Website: crate-barrel
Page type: payment
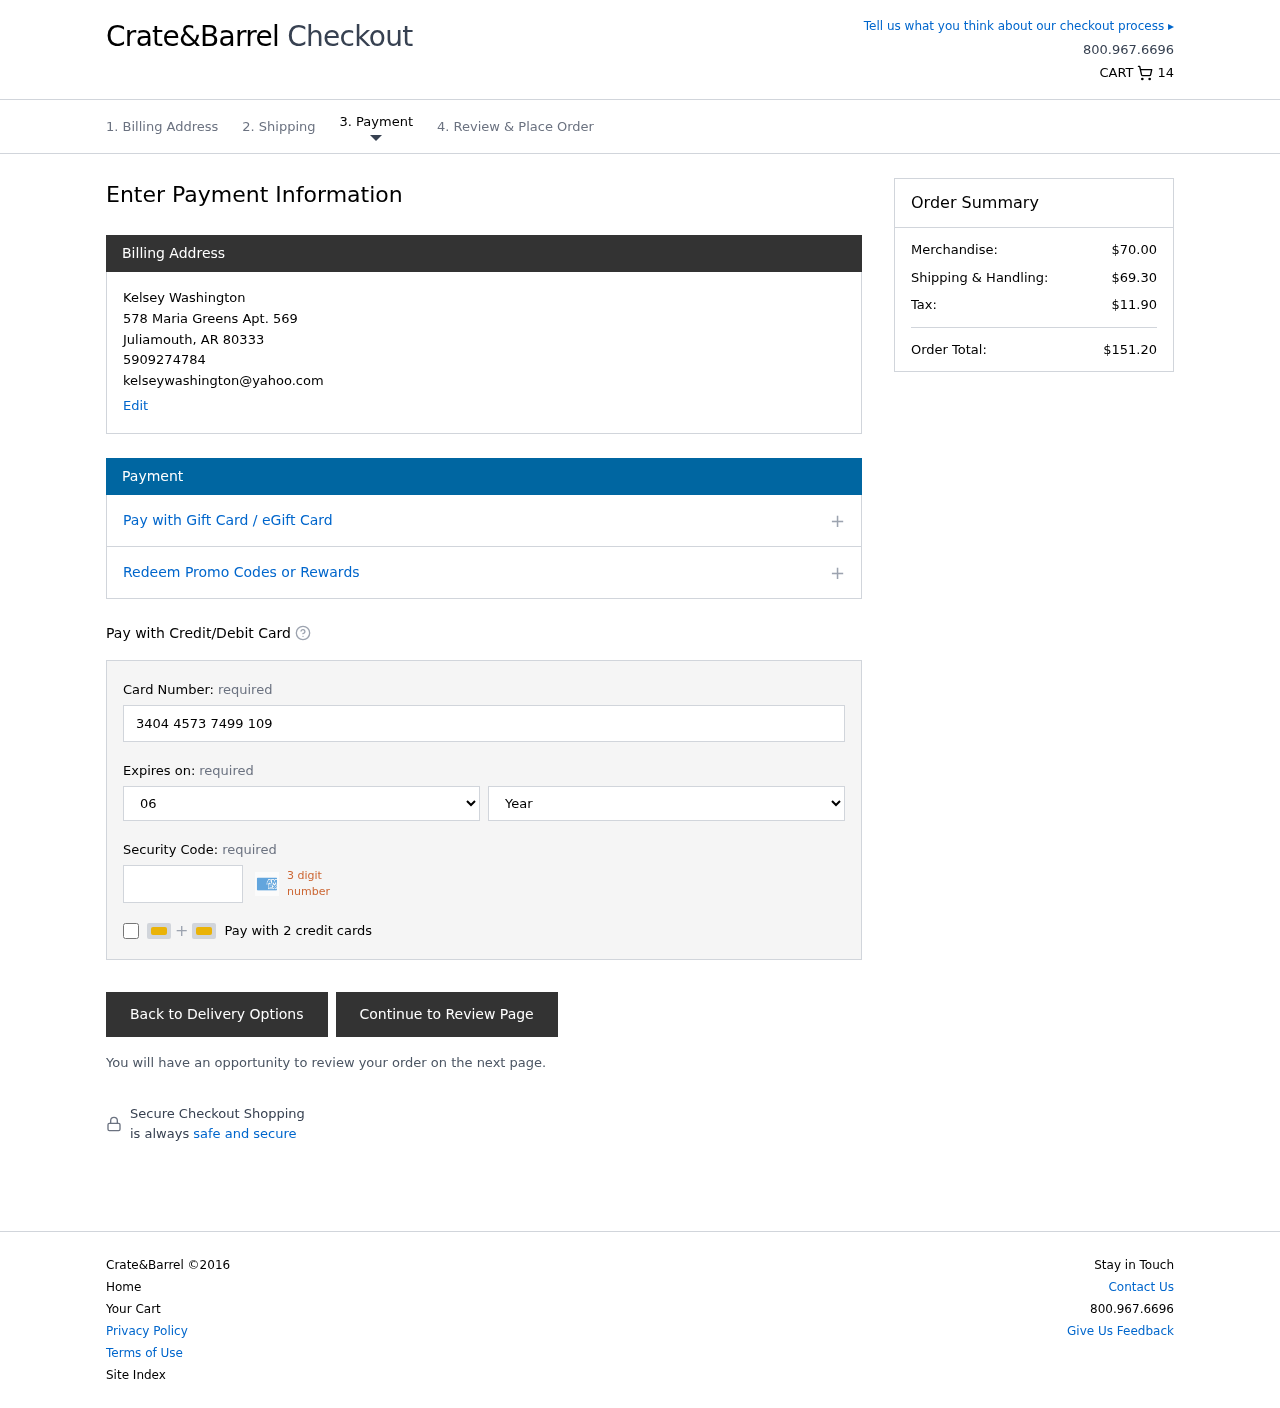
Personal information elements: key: PII_CARD_CVV
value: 2435
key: PII_CARD_EXPIRY_MONTH
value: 06
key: PII_CARD_EXPIRY_YEAR
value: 26
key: PII_CARD_NUMBER
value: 3404 4573 7499 109
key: PII_CITY
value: Juliamouth
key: PII_EMAIL
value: kelseywashington@yahoo.com
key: PII_FULLNAME
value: Kelsey Washington
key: PII_PHONE
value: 5909274784
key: PII_POSTCODE
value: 80333
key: PII_STATE_ABBR
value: AR
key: PII_STREET
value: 578 Maria Greens Apt. 569
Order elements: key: ORDER_NUM_ITEMS
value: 14
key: ORDER_SUBTOTAL
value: $70.00
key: ORDER_SHIPPING_COST
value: $69.30
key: ORDER_TAX
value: $11.90
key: ORDER_TOTAL
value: $151.20